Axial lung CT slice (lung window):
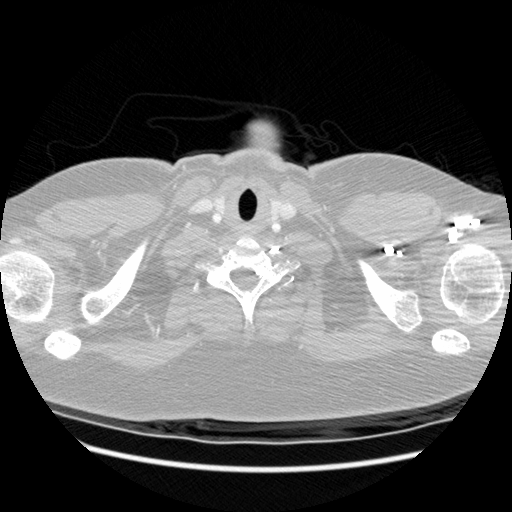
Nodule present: no